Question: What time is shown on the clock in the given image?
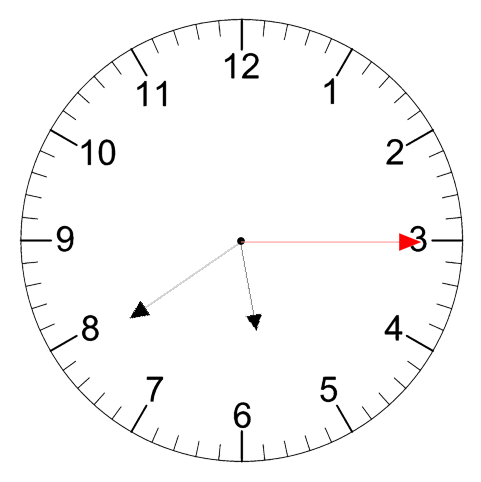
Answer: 05:39:15